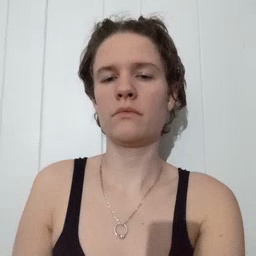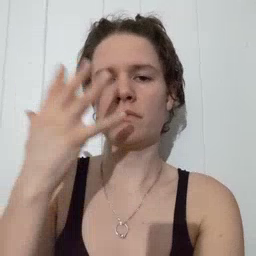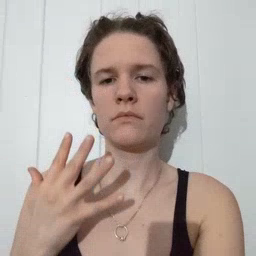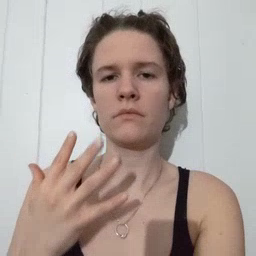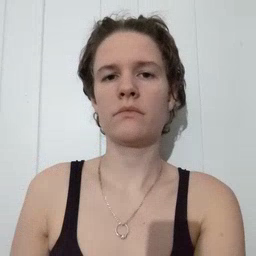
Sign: sad